Interaction volume radius: 10 \u00c5
Interaction volume height: 25 \u00c5
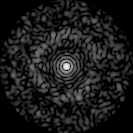
Disorder parameter: 0.8157